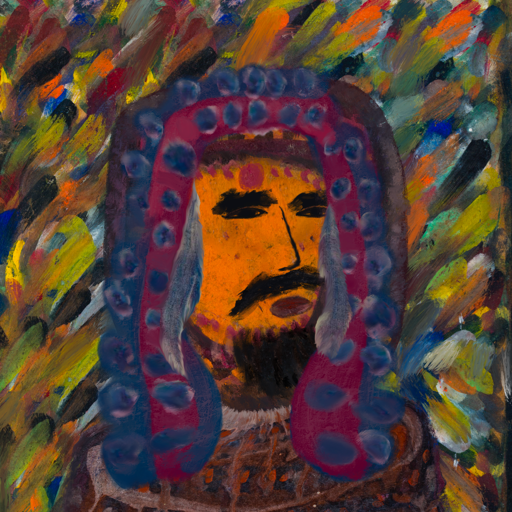
Background: An_Impression, Head And Neck Side: Doll_w_Hair, Face Side: Mosgoul, Bust: Hypocrite, Hair Side: Hill_Girl, Head Accessory: Blank, Second Necklace: Blank, Necklace: Blank, Baby: Blank